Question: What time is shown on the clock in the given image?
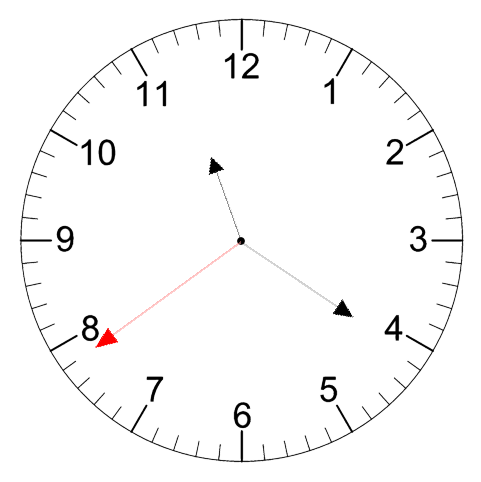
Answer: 11:20:39